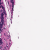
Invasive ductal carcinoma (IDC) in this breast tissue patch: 0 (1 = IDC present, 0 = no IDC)